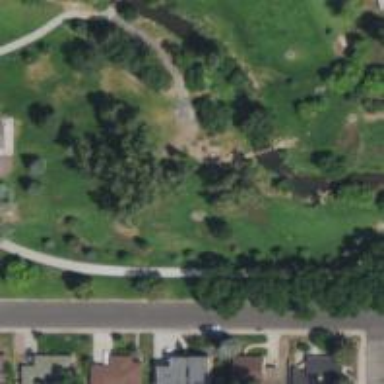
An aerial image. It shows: Disc golf hole.